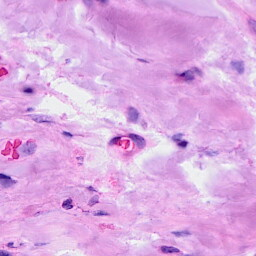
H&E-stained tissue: Breast